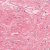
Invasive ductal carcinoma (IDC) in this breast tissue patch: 1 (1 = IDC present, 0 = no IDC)